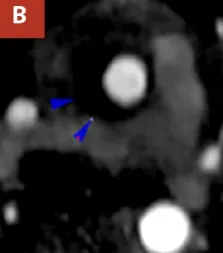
(C) Pre-treatment T1w sequence MR in the same patient demonstrated enhancement of the descending aortic wall after administration of intravenous contrast (white arrow).
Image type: radiology (mri)